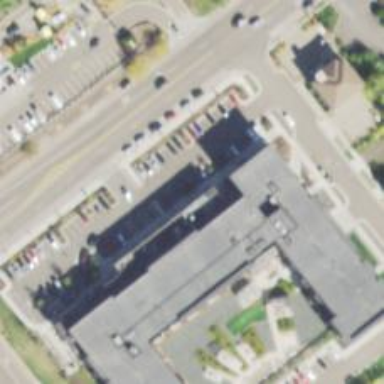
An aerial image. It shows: Healthcare clinic is depicted in the image.